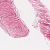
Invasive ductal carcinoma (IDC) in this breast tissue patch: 0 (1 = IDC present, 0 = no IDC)